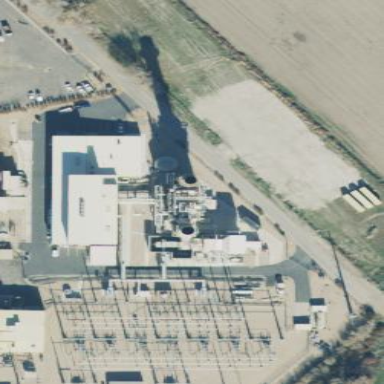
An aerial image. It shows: Power plant surrounded by fence.